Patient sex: M
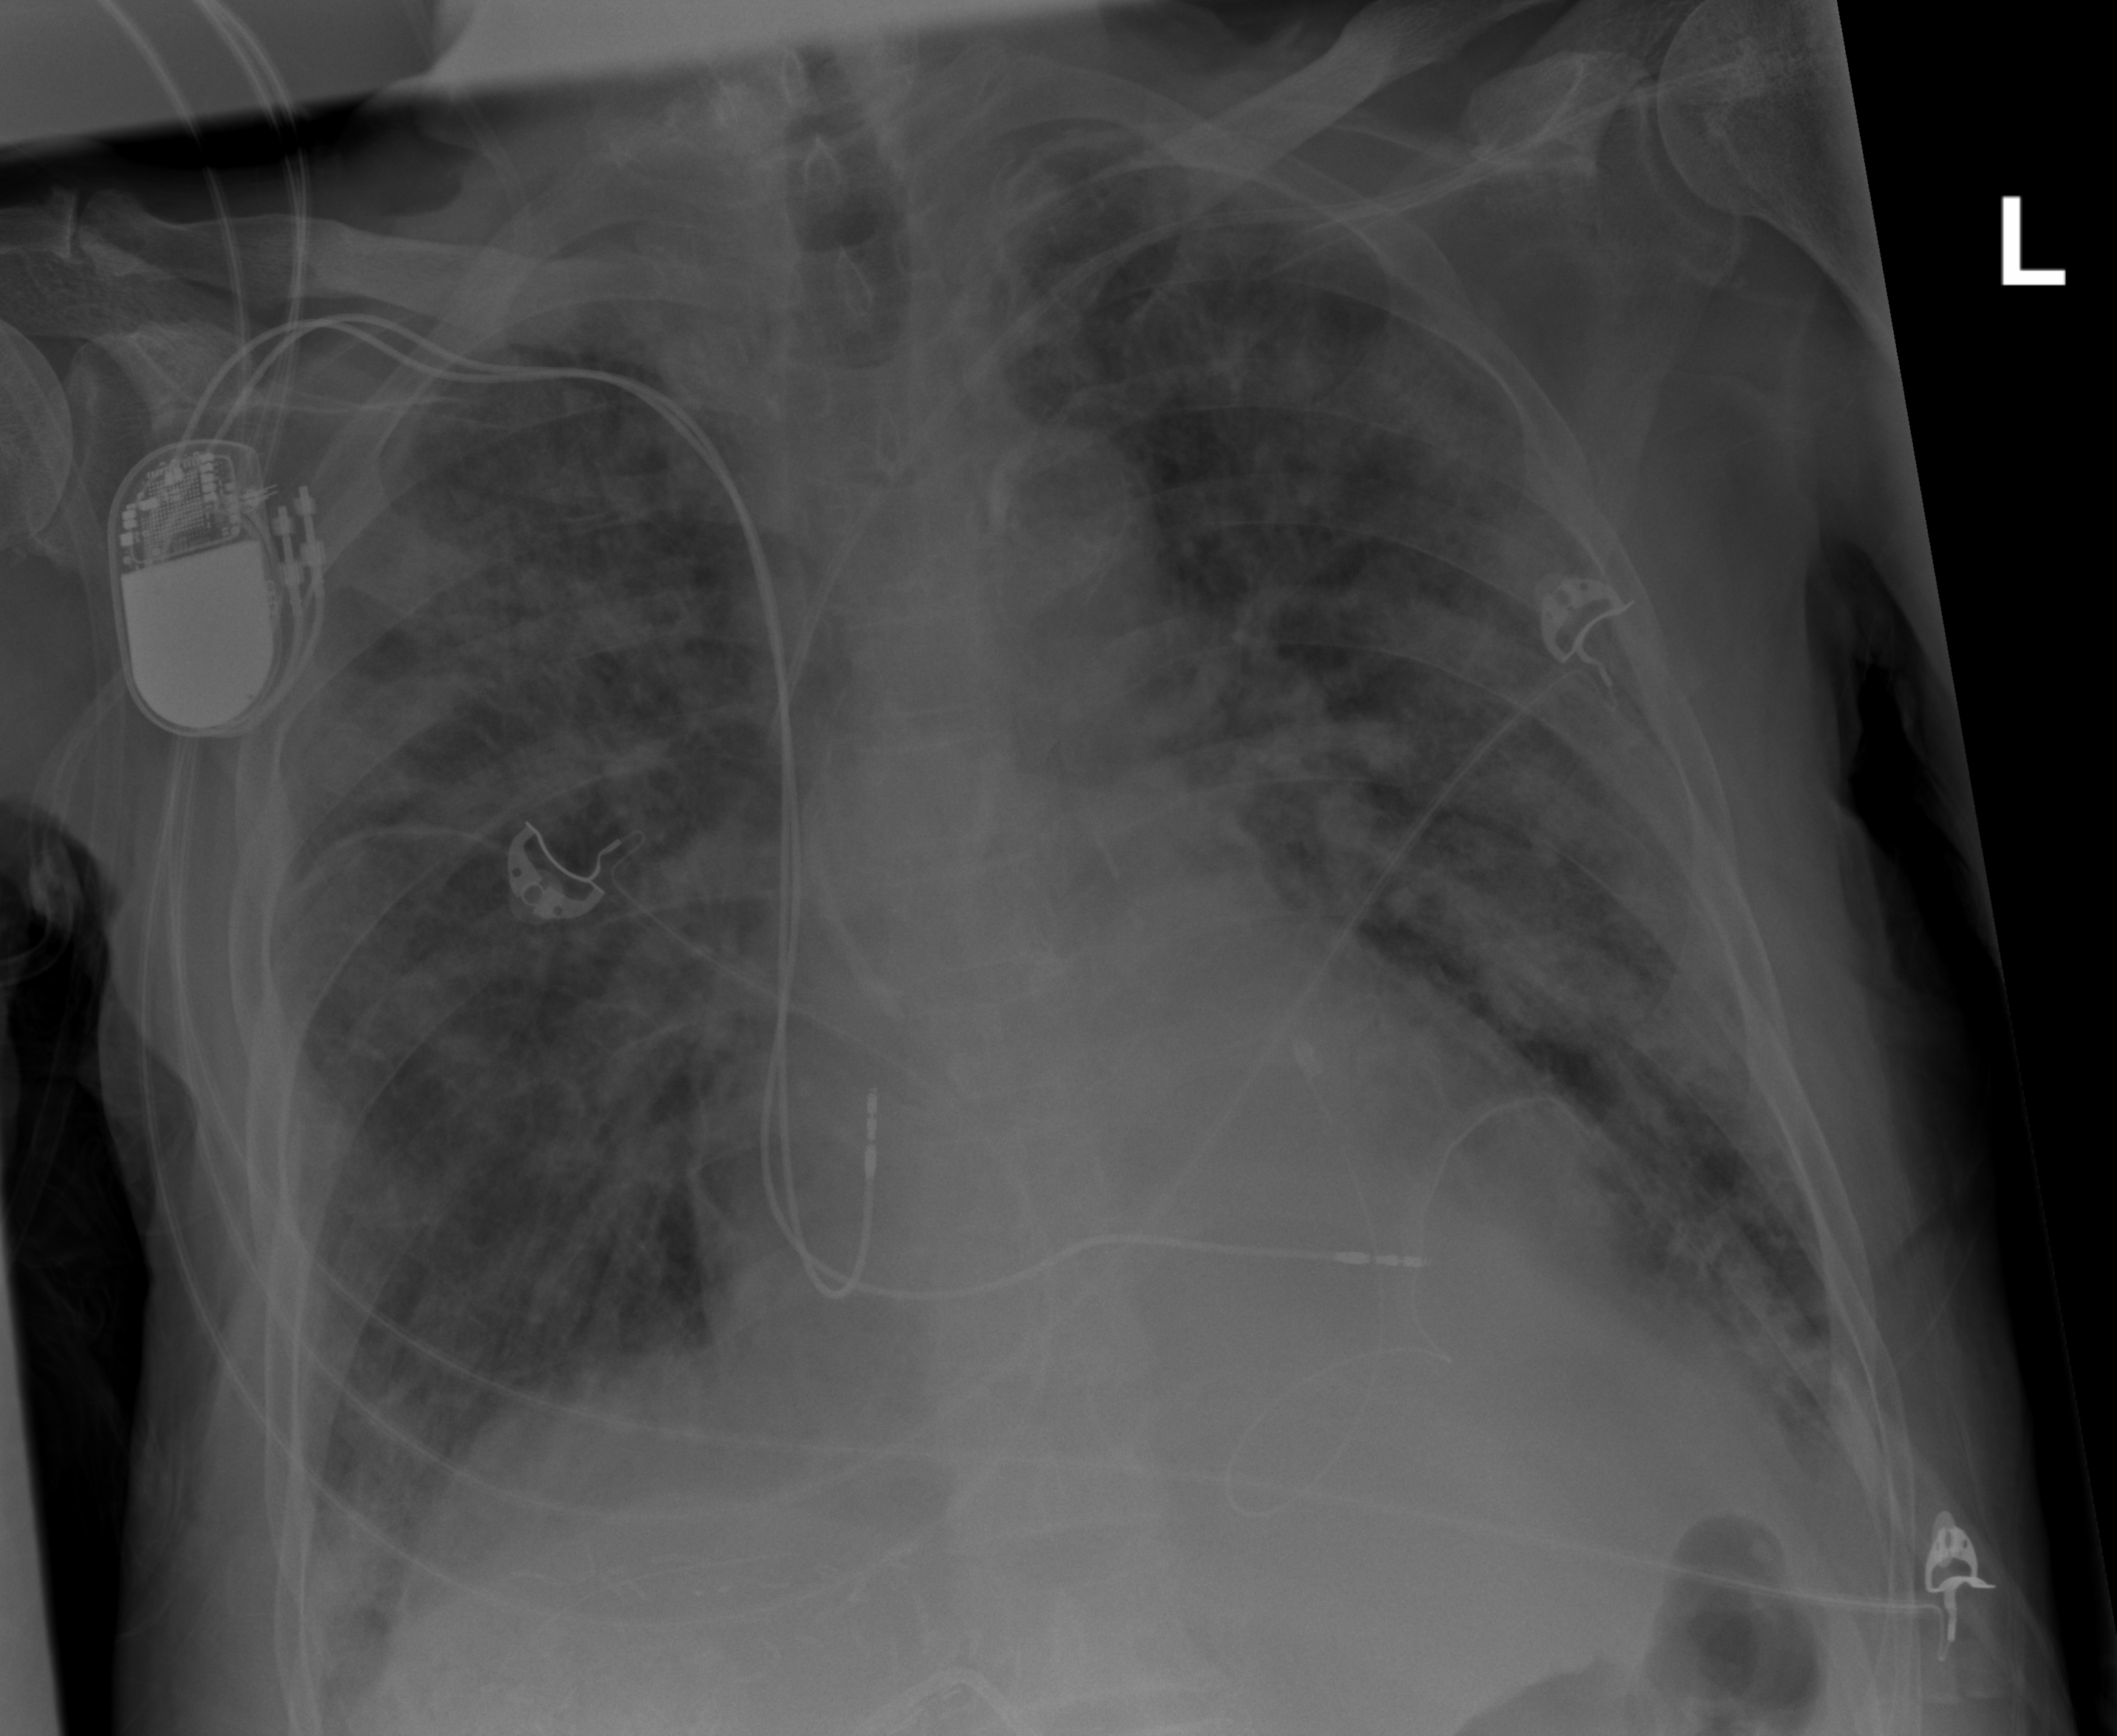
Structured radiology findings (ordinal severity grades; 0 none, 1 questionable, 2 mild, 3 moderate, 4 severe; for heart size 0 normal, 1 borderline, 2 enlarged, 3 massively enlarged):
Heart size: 2
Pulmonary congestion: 3
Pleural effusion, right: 2
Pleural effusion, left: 1
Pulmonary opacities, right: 3
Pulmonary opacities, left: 3
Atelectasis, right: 3
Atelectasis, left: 3